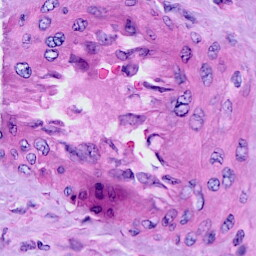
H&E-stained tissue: Cervix